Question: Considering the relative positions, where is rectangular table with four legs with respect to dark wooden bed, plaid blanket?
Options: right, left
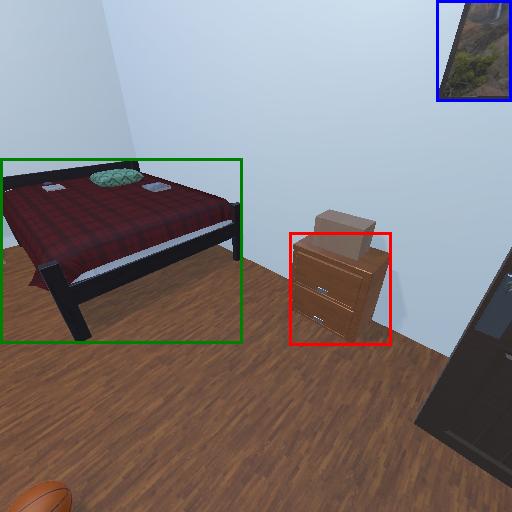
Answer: right